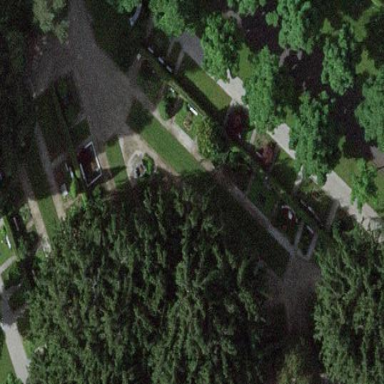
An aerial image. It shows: Sector in the cemetery.